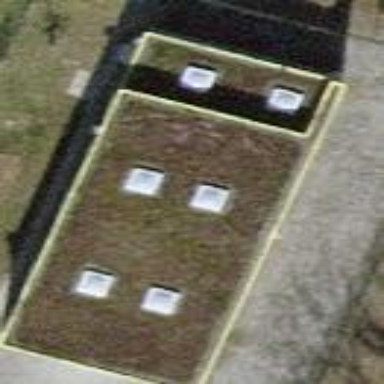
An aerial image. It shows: Service building.